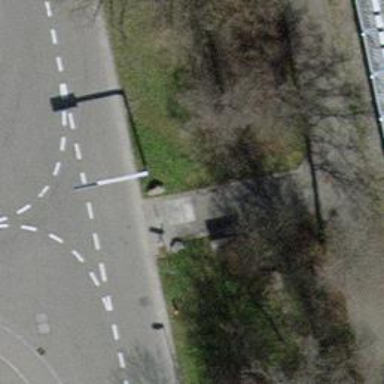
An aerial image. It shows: Bollard.